Question: I'm using a bar-chart to add a shaded range of expected values to my graph. The outline of the bars need to be removed to leave only the shaded region. Is this possible?

Thanking you in advance.
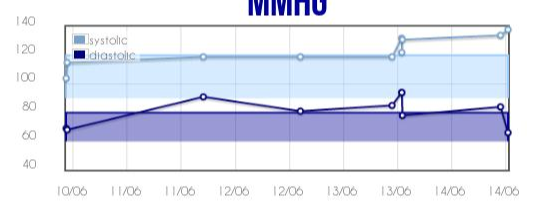
Answer: I found my own solution...
'''
bars: {lineWidth: 0}
'''